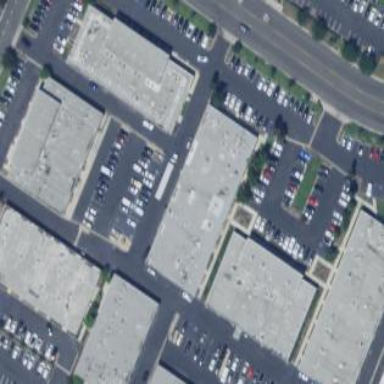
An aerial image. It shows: Commercial building.